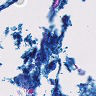
Metastatic tissue present: no